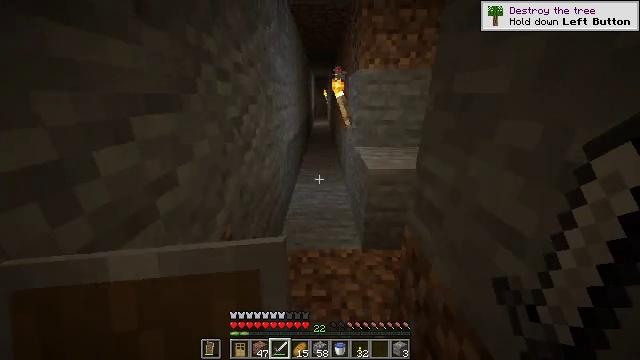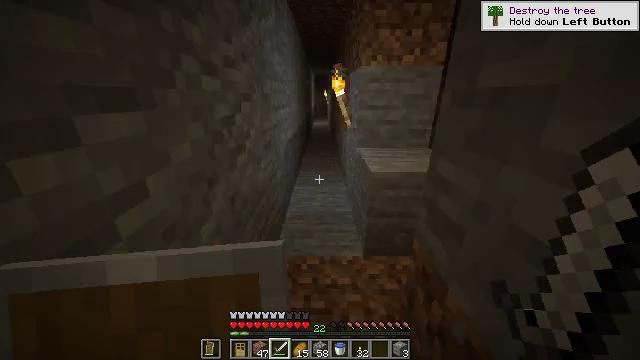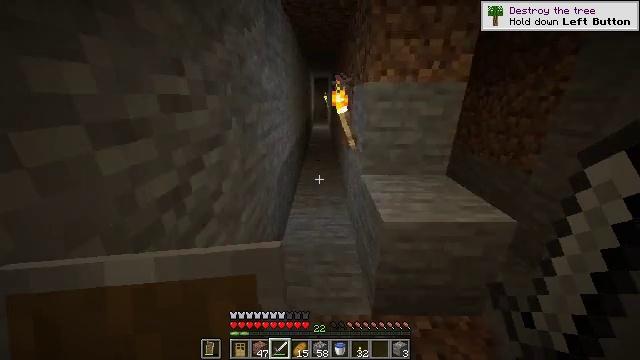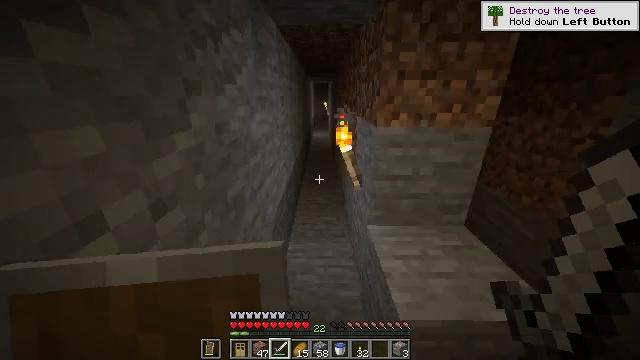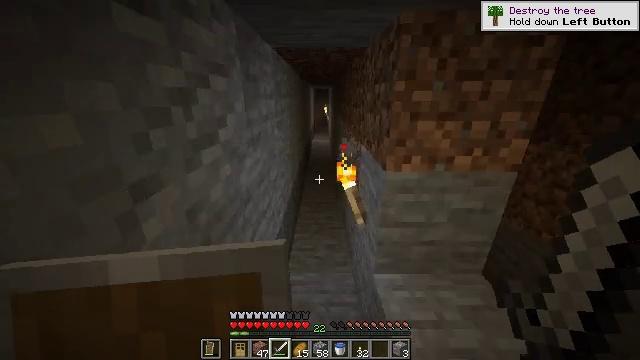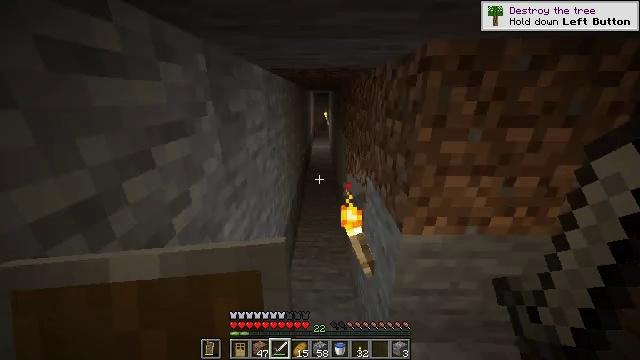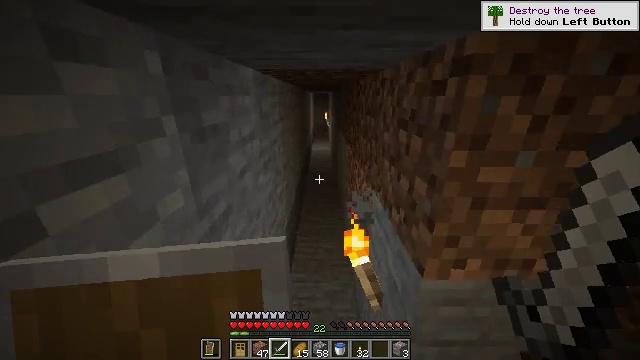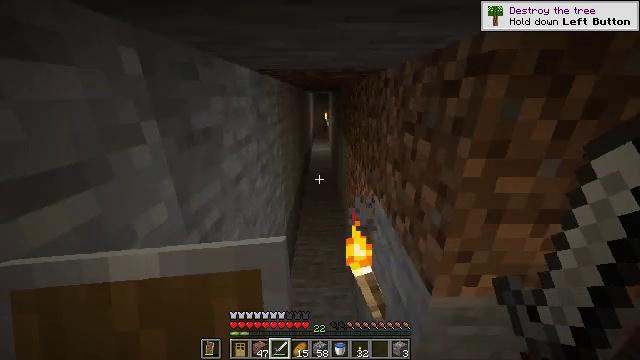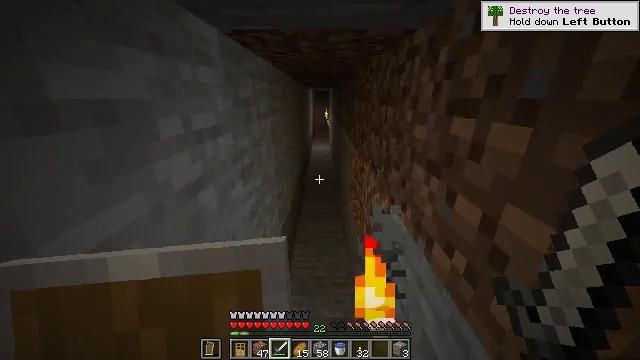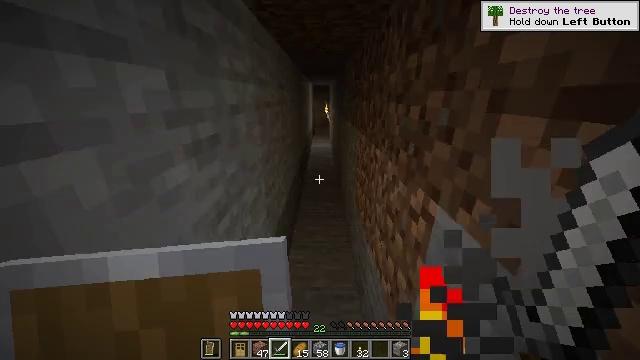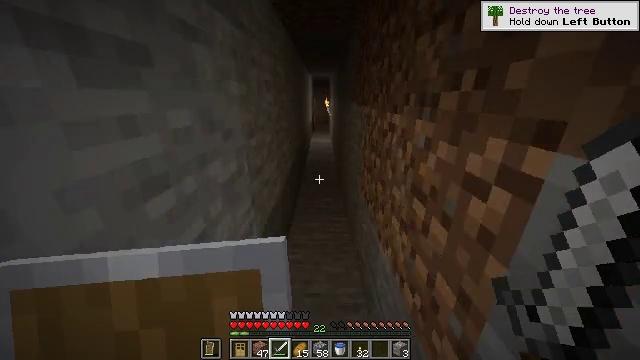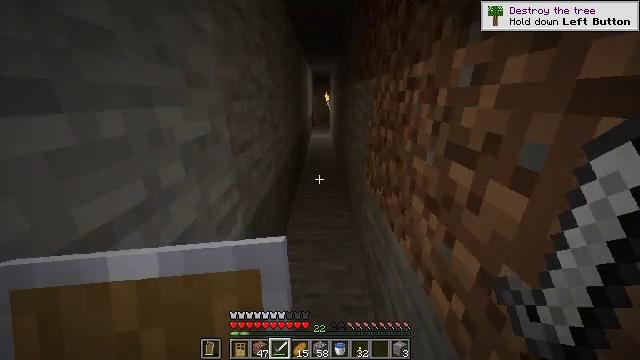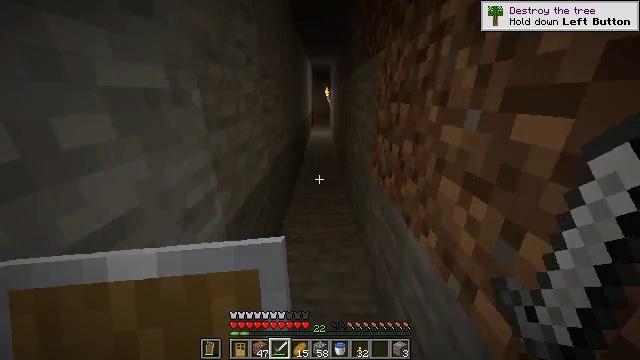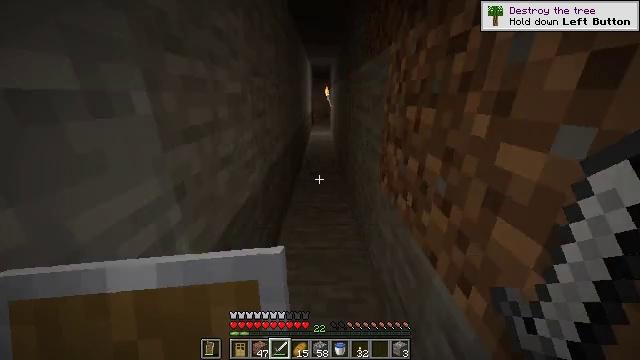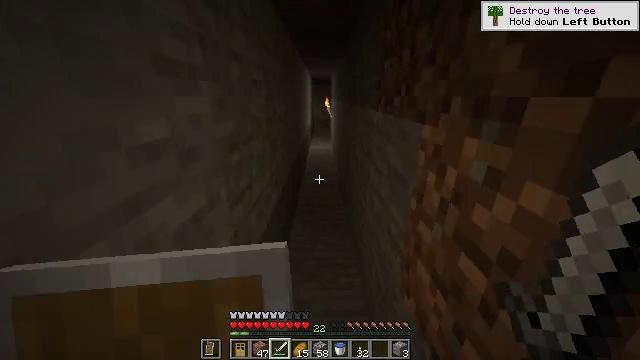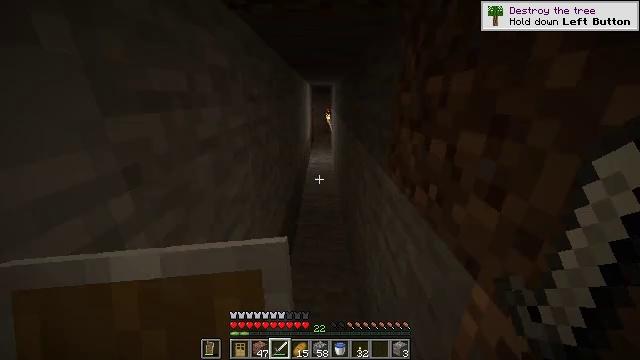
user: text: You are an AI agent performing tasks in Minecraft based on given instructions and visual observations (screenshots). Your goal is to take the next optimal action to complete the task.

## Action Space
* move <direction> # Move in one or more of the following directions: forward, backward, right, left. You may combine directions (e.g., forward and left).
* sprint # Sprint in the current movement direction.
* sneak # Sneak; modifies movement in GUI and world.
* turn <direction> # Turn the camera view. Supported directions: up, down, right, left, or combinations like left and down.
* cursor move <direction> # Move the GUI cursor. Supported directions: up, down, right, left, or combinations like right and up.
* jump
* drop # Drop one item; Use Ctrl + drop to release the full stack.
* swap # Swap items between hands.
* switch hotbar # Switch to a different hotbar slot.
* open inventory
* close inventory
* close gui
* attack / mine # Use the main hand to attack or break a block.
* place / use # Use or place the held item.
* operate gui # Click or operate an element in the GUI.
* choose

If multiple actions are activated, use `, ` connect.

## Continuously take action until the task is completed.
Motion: motion action
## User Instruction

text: Gather gravel by digging.
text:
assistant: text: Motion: move forward, jump
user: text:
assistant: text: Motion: move forward, jump
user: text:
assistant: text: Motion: move forward, jump
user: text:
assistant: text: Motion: move forward, jump
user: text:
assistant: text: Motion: move forward, jump
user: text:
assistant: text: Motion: move forward, jump
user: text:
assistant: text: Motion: move forward, jump
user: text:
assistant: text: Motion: move forward, jump
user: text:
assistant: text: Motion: move forward, jump
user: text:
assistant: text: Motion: move forward, jump
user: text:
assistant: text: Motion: move forward, jump
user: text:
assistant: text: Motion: move forward, jump
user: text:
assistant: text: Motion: move forward, jump
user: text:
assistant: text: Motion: move forward, jump
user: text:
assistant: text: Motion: move forward, jump
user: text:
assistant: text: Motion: move forward, jump
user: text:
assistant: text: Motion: move forward, jump
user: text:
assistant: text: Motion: move forward, jump
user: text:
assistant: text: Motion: move forward, jump
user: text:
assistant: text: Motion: move forward, jump
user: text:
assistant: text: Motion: move forward, jump
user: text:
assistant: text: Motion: move forward, jump
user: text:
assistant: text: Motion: move forward, jump
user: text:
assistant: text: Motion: move forward, jump
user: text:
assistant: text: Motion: move forward, jump
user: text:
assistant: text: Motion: move forward, jump
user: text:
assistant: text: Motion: move forward, jump
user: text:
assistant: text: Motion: move forward, jump
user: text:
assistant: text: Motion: move forward, jump
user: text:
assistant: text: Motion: move forward, jump